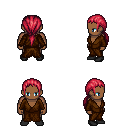
a pixel art fantasy rpg character, male body template, human, dark skin, brown robe, gold greaves, ruby red ponytail hairstyle, black shoes, four views (front, back, left, right), 2x2 character sprite sheet, small pixel art, hard edges, no anti-aliasing